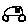
Label: car